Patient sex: M
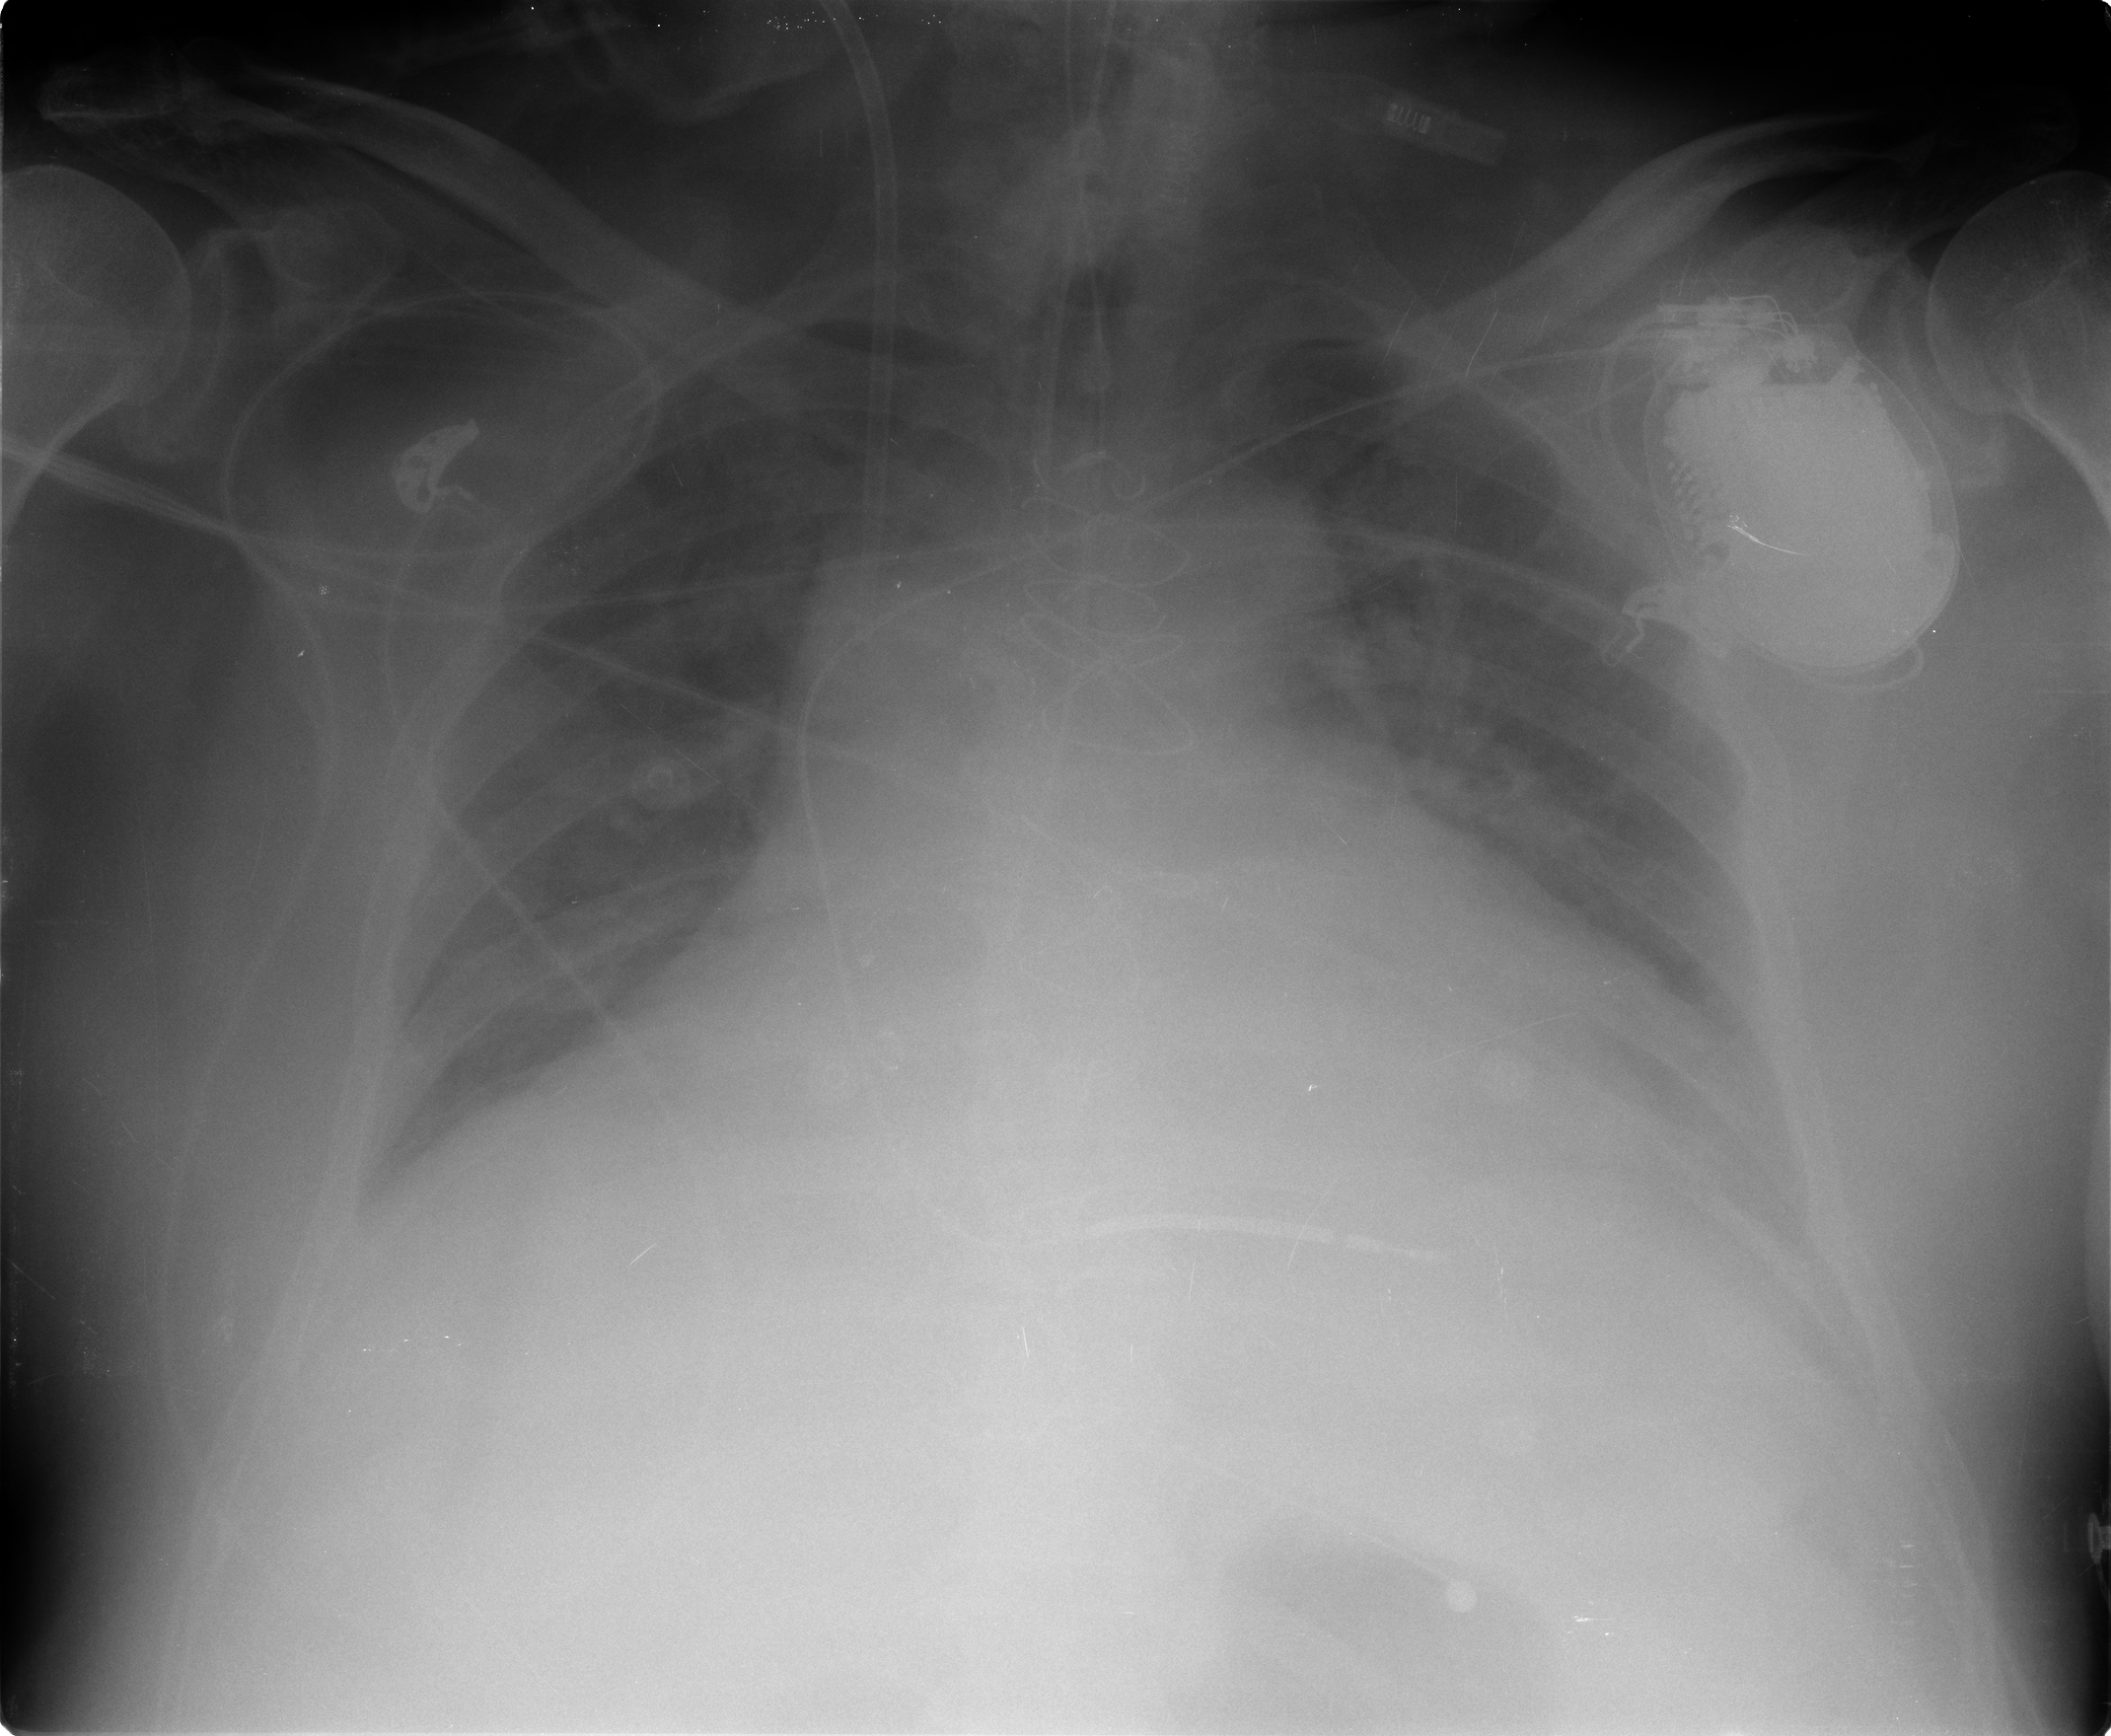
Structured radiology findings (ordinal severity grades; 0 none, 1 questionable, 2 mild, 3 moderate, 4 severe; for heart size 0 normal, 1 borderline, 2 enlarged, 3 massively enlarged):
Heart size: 3
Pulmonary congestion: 2
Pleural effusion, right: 2
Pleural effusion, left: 2
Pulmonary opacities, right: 0
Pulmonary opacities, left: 2
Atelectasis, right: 2
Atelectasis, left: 2